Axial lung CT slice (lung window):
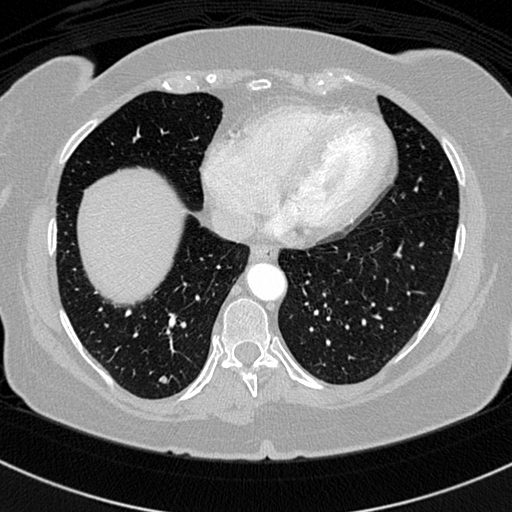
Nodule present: yes
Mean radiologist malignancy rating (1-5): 3